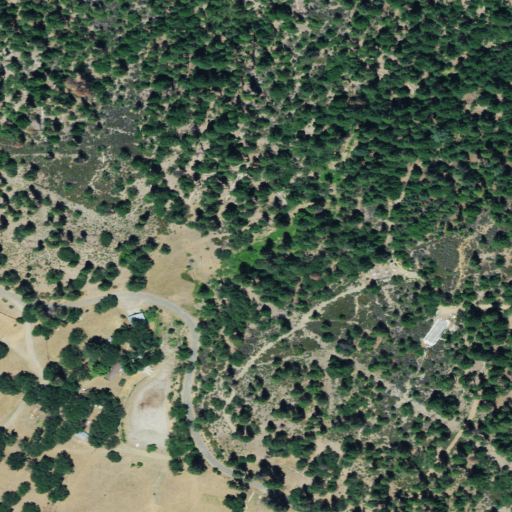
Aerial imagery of valley in California named Willow Gulch containing shrub, evergreen forest, mixed forest, and open development